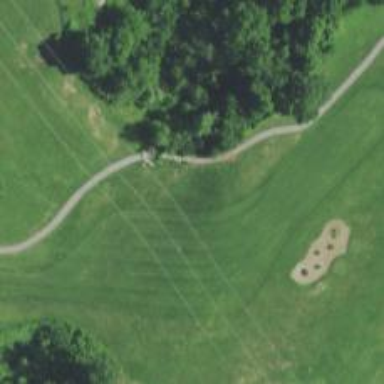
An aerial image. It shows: Path used for both walking and golf.